Field crop: maize
Growth stage: 2
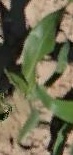
Species: maize